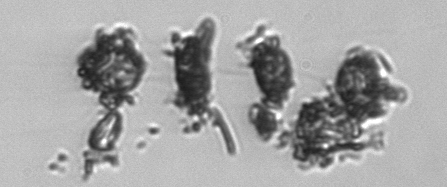
Label: Thalassiosira_TAG_external_detritus